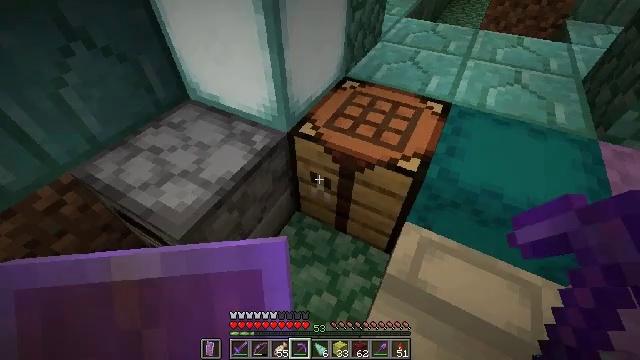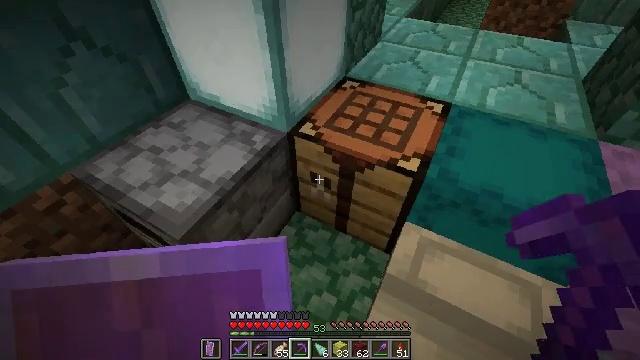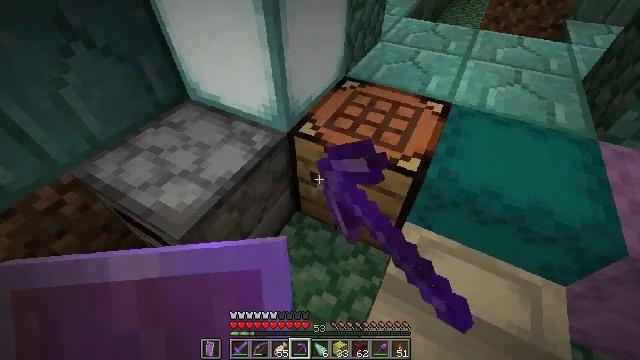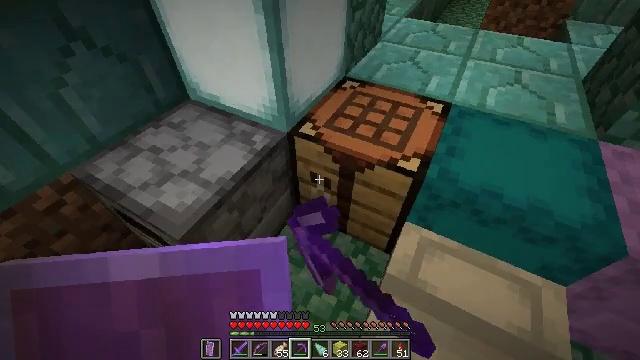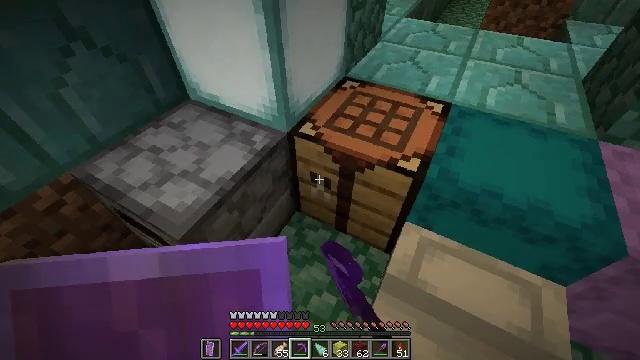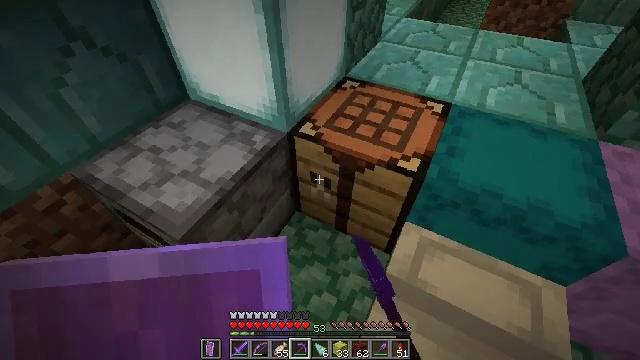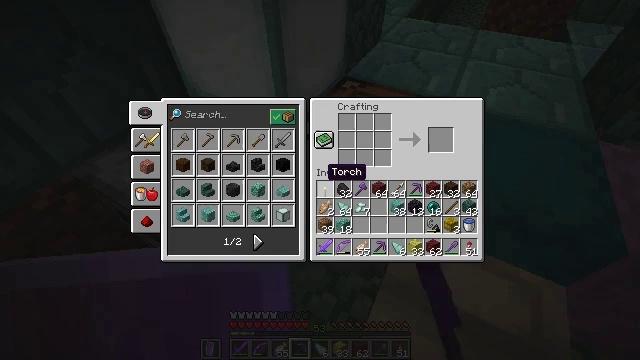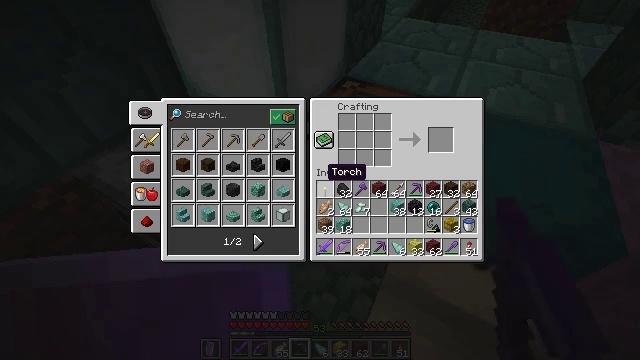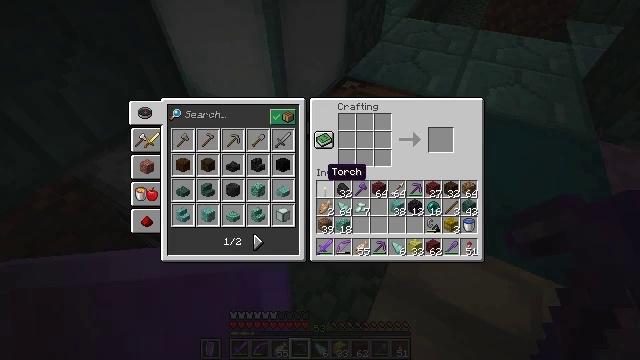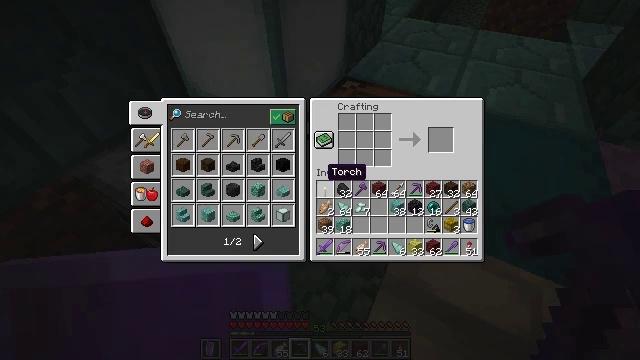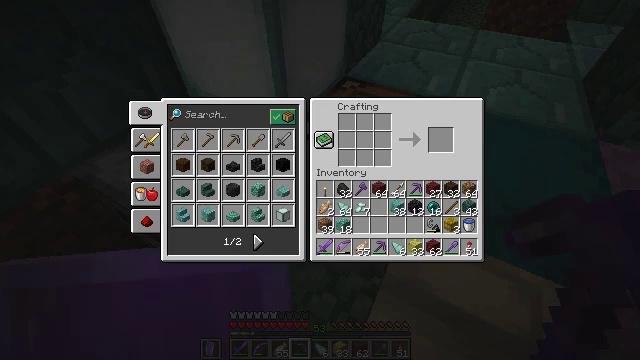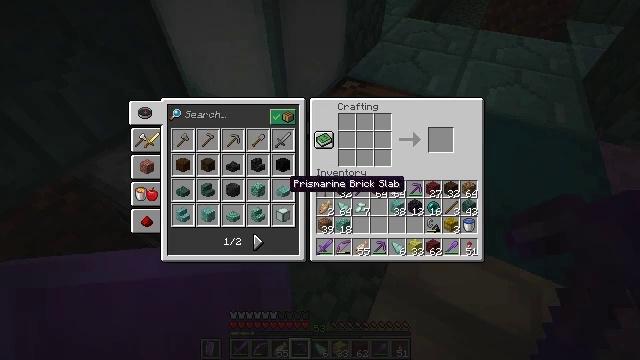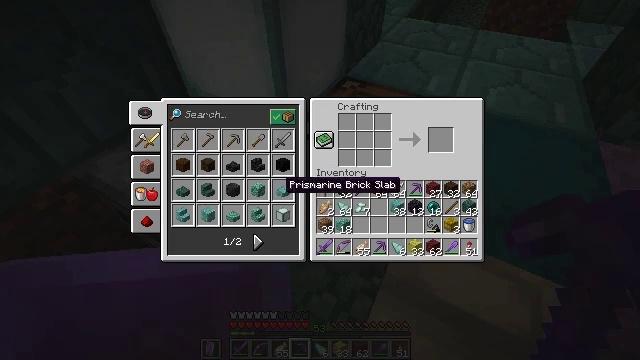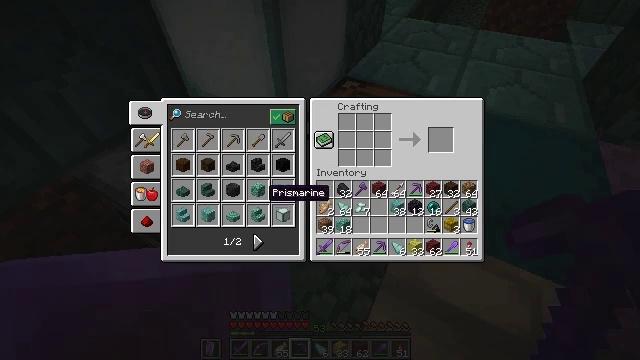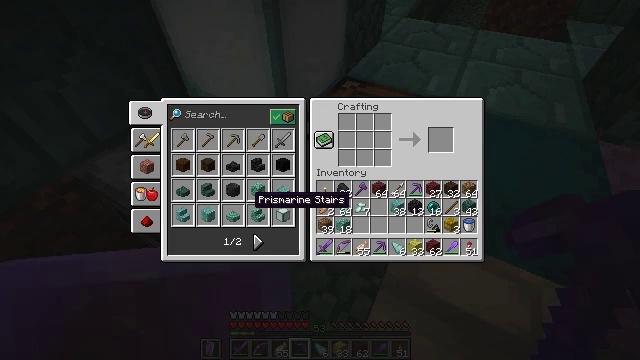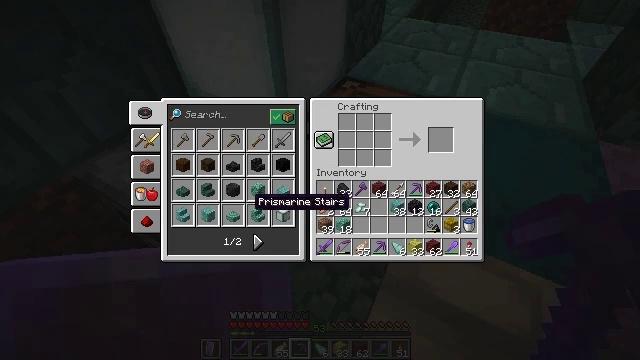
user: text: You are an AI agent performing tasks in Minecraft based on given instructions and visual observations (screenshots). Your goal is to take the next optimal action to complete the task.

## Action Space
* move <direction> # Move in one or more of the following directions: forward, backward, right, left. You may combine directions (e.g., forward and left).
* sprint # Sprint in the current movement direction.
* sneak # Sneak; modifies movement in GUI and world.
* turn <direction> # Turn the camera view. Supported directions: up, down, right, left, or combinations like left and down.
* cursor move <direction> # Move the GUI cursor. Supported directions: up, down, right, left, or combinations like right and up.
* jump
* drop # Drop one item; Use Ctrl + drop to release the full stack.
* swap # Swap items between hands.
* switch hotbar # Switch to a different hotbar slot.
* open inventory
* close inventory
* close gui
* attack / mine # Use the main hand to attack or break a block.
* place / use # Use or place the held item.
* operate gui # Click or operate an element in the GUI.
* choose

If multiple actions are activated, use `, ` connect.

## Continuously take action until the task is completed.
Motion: motion action
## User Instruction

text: Crafting a sea lantern requires the right materials.
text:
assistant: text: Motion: use / place
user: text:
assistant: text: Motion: use / place
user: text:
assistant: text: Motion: use / place
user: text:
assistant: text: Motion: no_op
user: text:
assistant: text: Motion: no_op
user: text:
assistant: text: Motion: no_op
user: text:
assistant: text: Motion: no_op
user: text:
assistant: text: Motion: no_op
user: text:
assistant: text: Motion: no_op
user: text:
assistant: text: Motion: turn left
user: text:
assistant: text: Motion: turn left
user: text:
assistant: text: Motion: no_op
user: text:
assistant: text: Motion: turn left and down
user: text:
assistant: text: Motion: turn left
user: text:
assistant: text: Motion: no_op
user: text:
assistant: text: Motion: turn right
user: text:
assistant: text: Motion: turn right
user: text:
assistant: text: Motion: sneak
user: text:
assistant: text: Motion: sneak
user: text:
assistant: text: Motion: sneak
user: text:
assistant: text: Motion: sneak
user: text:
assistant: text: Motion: sneak, attack / mine
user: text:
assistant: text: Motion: sneak, attack / mine
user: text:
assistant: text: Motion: sneak, attack / mine
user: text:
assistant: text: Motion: sneak, attack / mine
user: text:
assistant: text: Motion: sneak, attack / mine
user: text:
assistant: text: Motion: sneak, attack / mine
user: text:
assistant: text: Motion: sneak, turn right and up, attack / mine
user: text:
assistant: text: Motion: sneak, turn right and up
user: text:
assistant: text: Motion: sneak, turn right and up